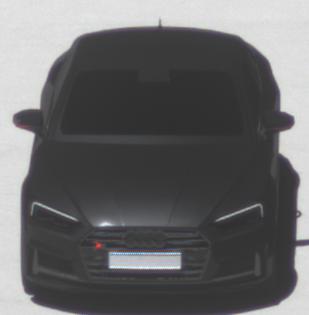
Make: Audi
Model: S5 Sportback
Detailed model: 8T Facelift
Model produced from: 2011
Model produced until: 2016
Doors: 5
Color: black
Road condition: dry road
Daytime: midday
Contrast: high contrast